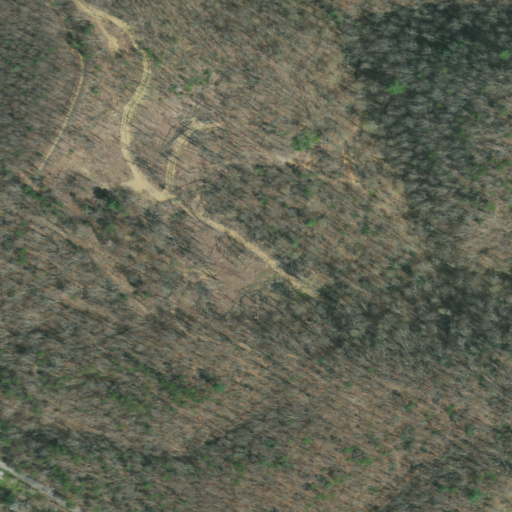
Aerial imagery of ridge(s) in Tennessee named Spring Ridge containing deciduous forest, open development, and low intensity development